Interaction volume radius: 5 \u00c5
Interaction volume height: 15 \u00c5
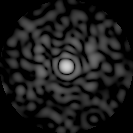
Disorder parameter: 0.8276